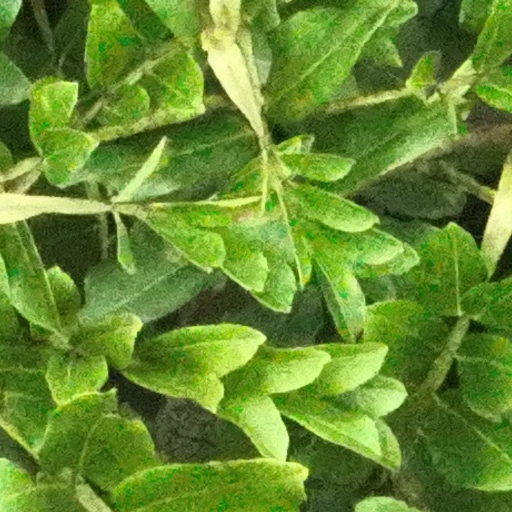
Species: Dipteryx oleifera
GBIF accepted scientific name: Dipteryx oleifera
Crown area (m\u00b2): 242.797